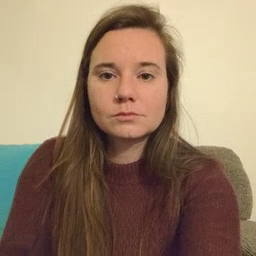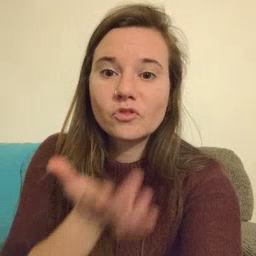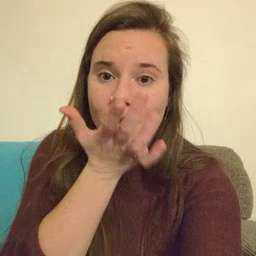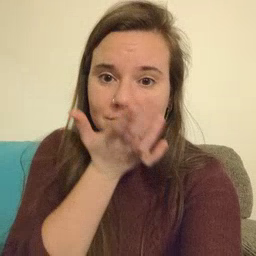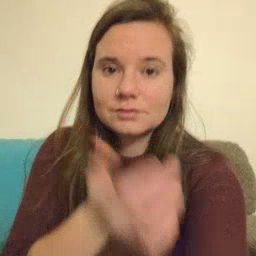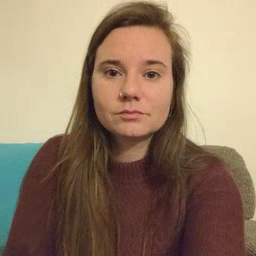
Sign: grass